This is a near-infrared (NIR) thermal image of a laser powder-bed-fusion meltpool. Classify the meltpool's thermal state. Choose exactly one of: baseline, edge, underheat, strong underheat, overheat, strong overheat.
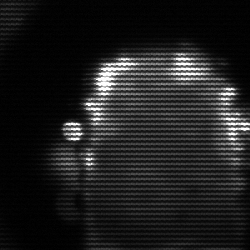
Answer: baseline